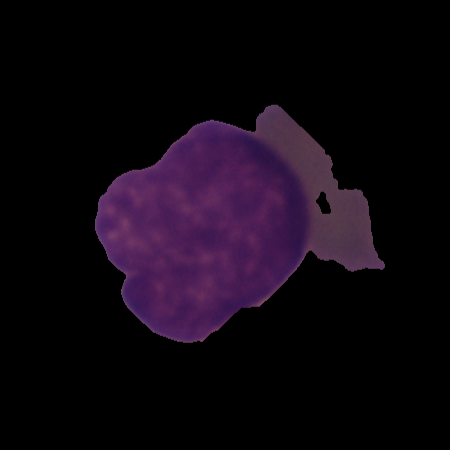
Label: cancer